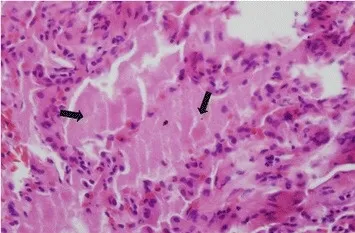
Histology of the left lung, pulmonary alveolar proteinosis high magnification photomicrograph showing complete filling of alveoli with periodic-acid-Schiff-positive granular material in preserved alveolar architecture (black arrow) (PAS, x400).
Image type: pathology (pas)